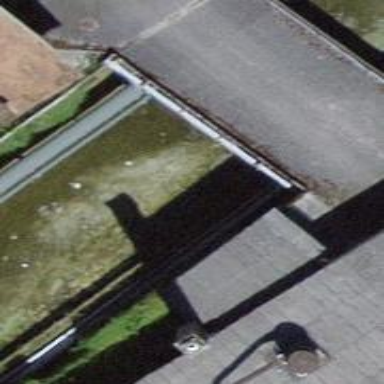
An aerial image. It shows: Canal.